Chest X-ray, AP view. Patient: 57 years old, sex F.
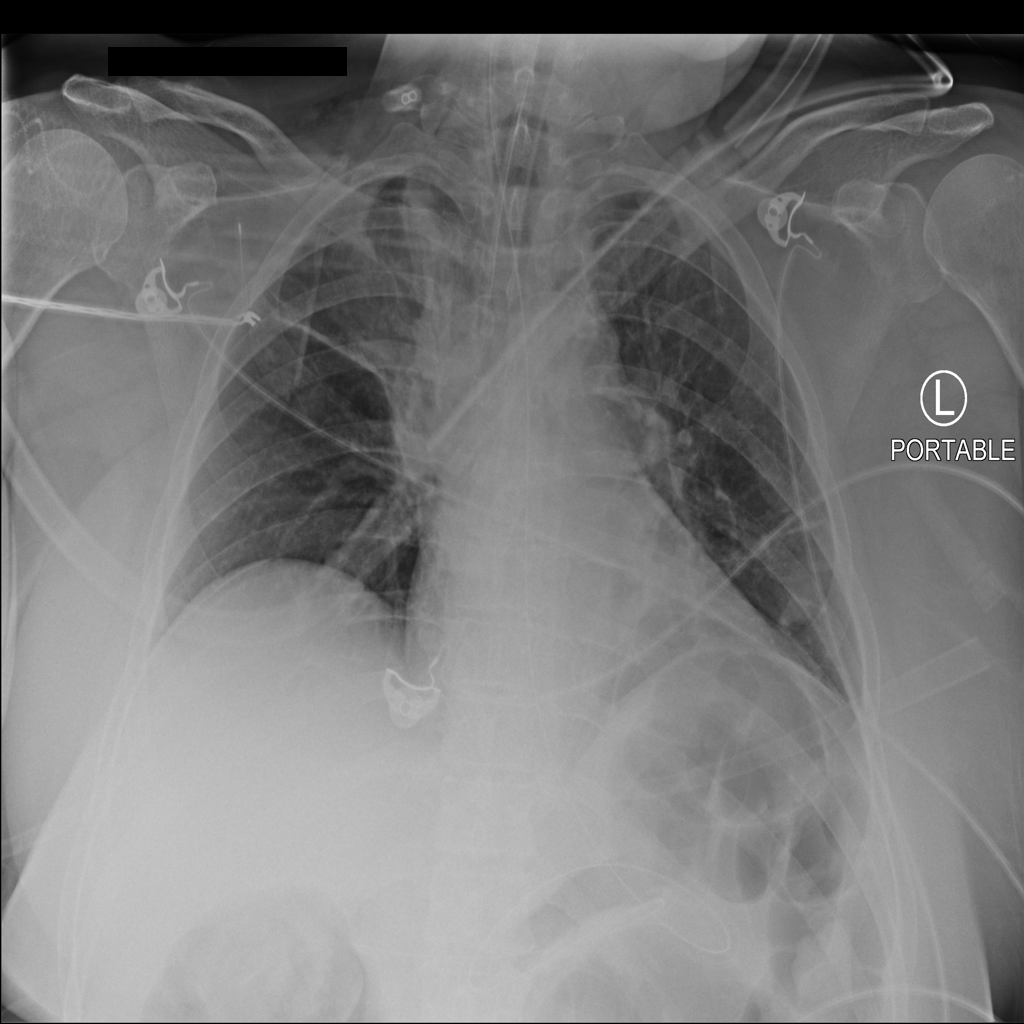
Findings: No Finding